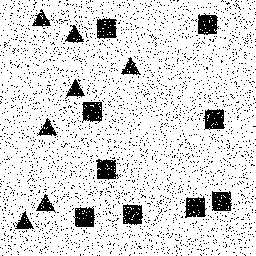
Squares: 9
Triangles: 7
Stars: 0
Total shapes: 16